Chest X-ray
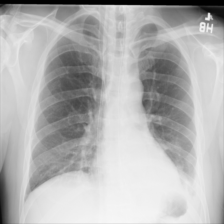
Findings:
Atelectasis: positive
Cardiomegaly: negative
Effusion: negative
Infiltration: negative
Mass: negative
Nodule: negative
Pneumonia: negative
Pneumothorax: negative
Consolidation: positive
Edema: negative
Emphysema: negative
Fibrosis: negative
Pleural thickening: negative
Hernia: negative